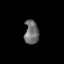
Tissue: prostate
Cell type: T cells
Senescence score: 0.2527
Nuclear area (px): 332
Mean DAPI intensity: 110.352